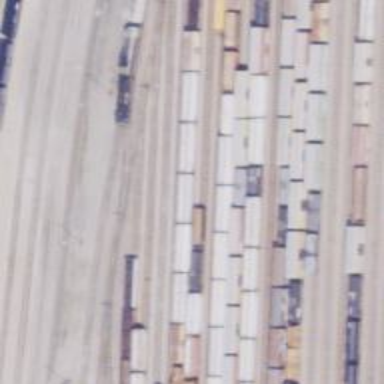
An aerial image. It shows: Railway yard used for servicing trains.